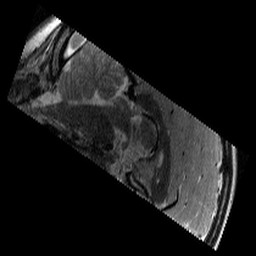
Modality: T2w
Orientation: sagittal
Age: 10
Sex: male
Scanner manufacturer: siemens
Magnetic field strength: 3 T
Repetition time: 9.23 s
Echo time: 0.067 s